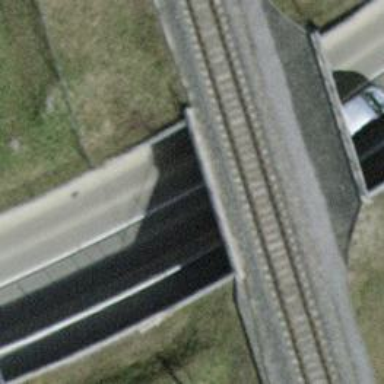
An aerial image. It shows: Bridge with electrified contact lines.